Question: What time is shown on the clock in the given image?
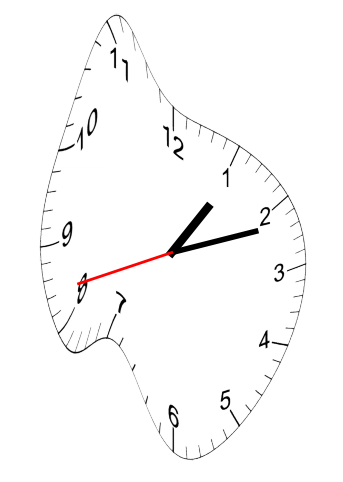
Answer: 01:11:42